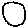
Label: circle